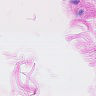
Metastatic tissue present: no